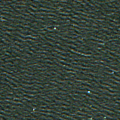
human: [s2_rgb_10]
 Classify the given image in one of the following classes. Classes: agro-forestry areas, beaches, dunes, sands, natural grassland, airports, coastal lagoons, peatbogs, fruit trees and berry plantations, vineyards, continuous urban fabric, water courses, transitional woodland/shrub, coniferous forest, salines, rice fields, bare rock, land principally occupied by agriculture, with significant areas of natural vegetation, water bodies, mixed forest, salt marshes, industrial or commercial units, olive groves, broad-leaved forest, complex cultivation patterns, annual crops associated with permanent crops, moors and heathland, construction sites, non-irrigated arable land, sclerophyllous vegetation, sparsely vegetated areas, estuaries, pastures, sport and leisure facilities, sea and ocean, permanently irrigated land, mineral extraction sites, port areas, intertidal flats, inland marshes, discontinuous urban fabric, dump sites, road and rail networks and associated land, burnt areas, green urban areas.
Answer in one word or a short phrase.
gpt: sea and ocean